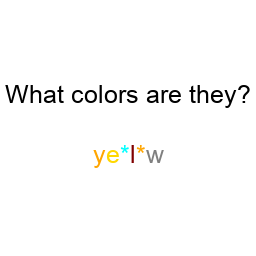
Color: orange, gold, cyan, maroon, orange, gray
Color name shown: yellow
Background color: white
Question text color: black